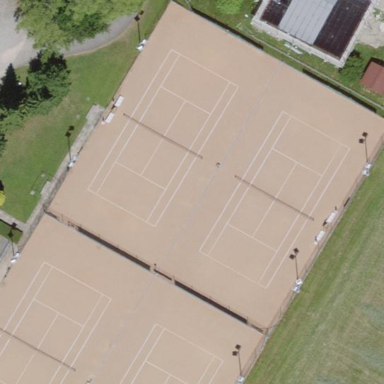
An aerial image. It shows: Tennis court on pitch designated for leisure land.